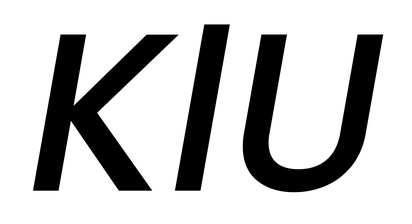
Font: Poppins-MediumItalic